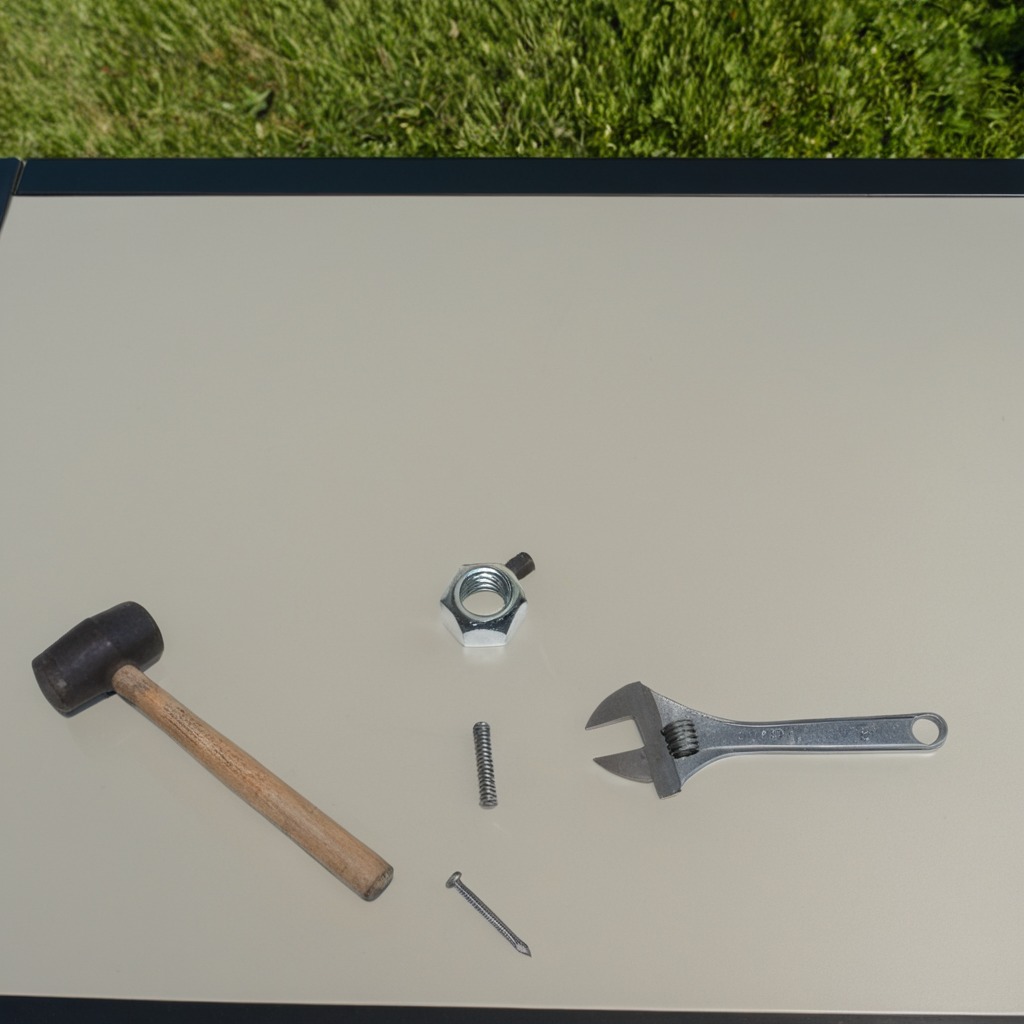
A hammer, an iron nail, a coiled metal spring, a metal nut, and a wrench are lying on the table.